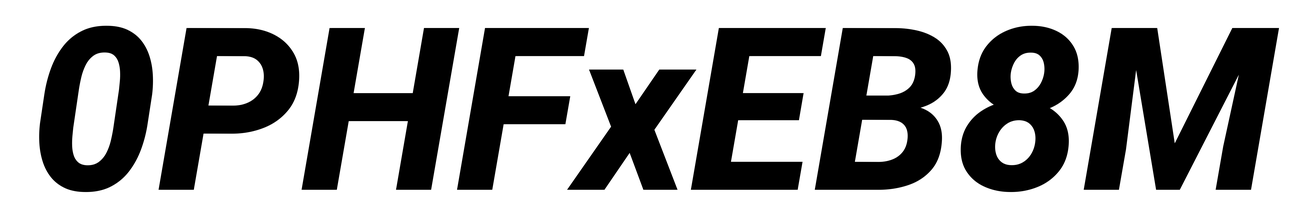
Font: Roboto-Italic_ExtraBold_Italic